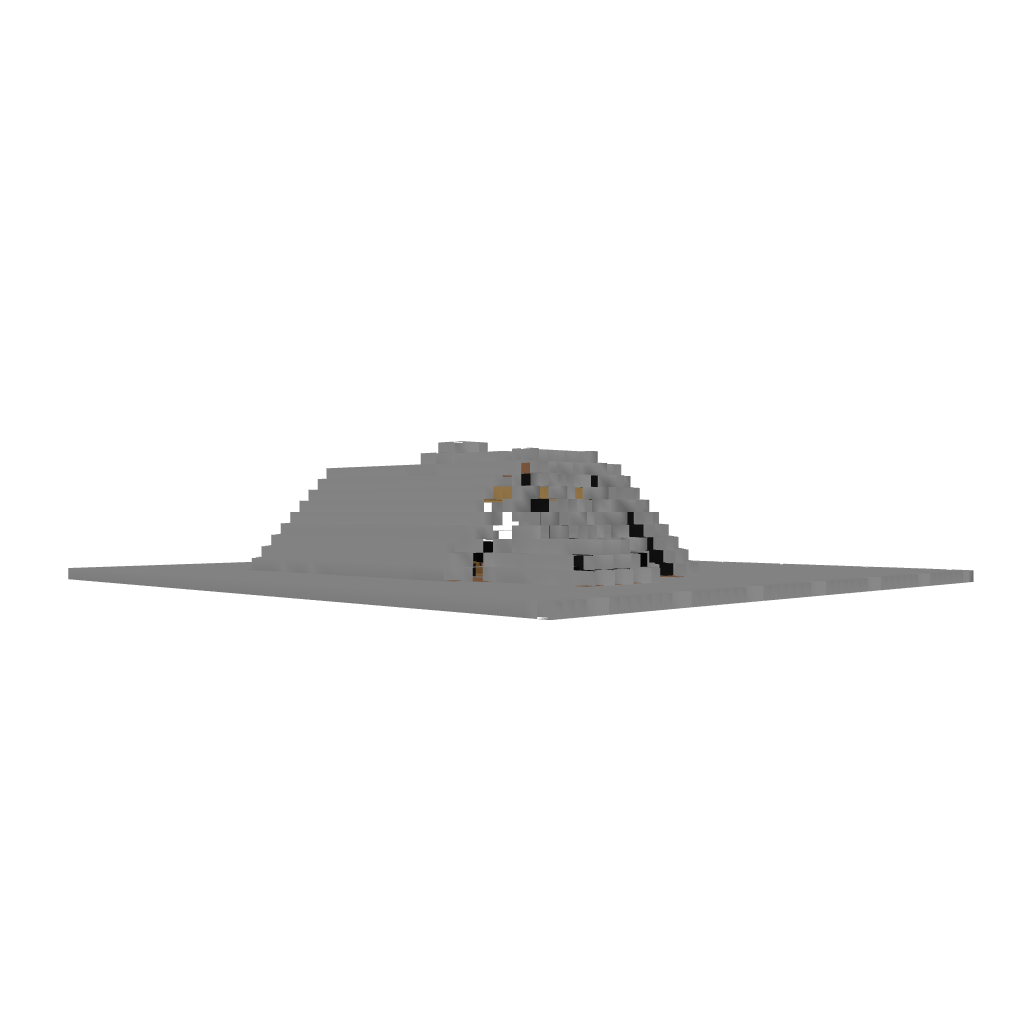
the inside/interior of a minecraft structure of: The Bunker